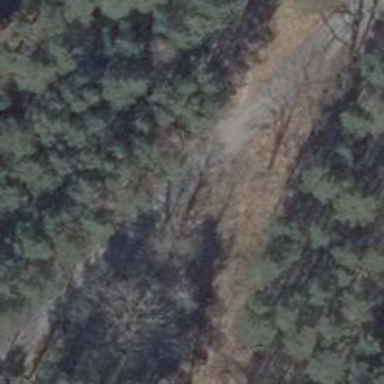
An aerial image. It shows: Track with grade 2 tracktype.